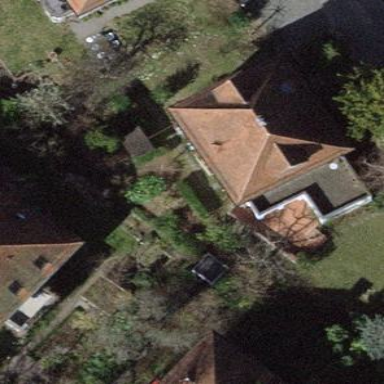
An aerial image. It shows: Building with pyramidal roof.